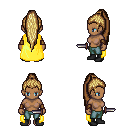
a pixel art fantasy rpg character, female body template, human, dark skin, yellow cape, teal pants, blonde extra-long topknot hairstyle, leather bracers, black shoes, dagger, four views (front, back, left, right), 2x2 character sprite sheet, small pixel art, hard edges, no anti-aliasing